Question: I didn't add any Transition animation on Back Button.
My Code is really simple like below,
'''
categorySubListViewController *categorySub =[[categorySubListViewController alloc] initWithNibName:@"categorySubListViewController" bundle:nil];
categorySub.detailViewController=self.detailViewController;
[self.navigationController pushViewController:categorySub animated:YES];
'''
However , popview controller animation is wrong and it showing like below (up to down animation) .

It should be right to left animation .
Is there any wrong in my code or iOS 6 problem ?
Working well on iPhone iOS 6 , iPad iOS 6 Portrait.
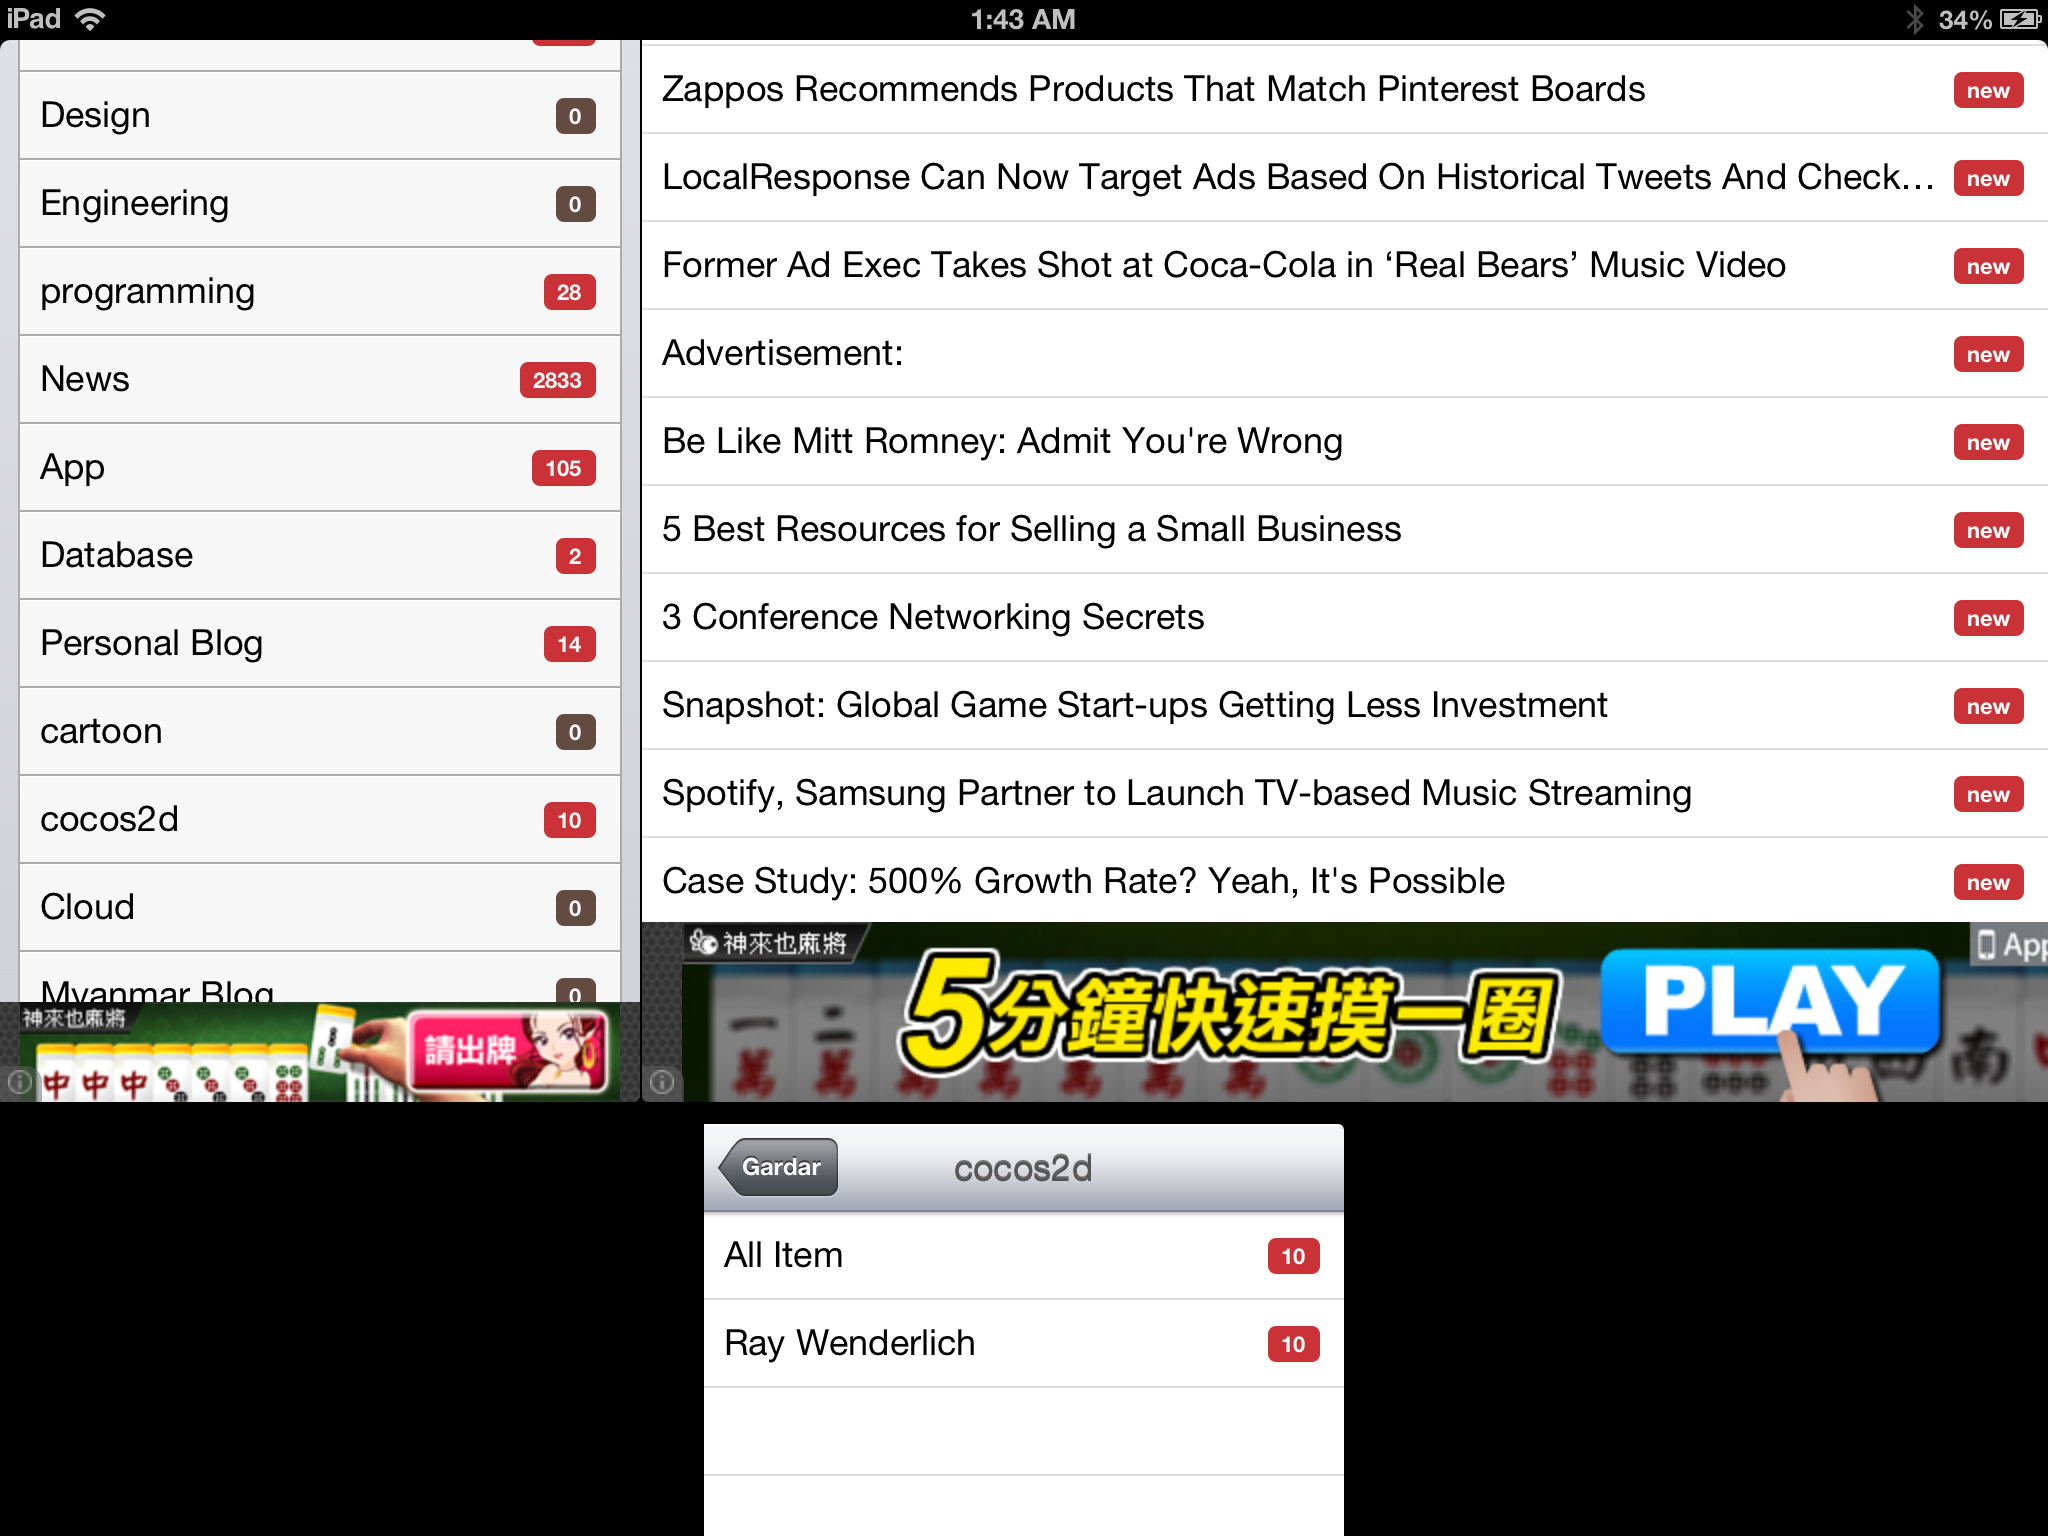
Answer: fixed.
The problem is
'''
- (NSUInteger)supportedInterfaceOrientations {
return UIInterfaceOrientationMaskPortrait;
}
'''
It should be
'''
- (NSUInteger)supportedInterfaceOrientations {
return UIInterfaceOrientationMaskAll;
}
'''